Question: Find the lowest common multiple of all numbers in the 25-square grid
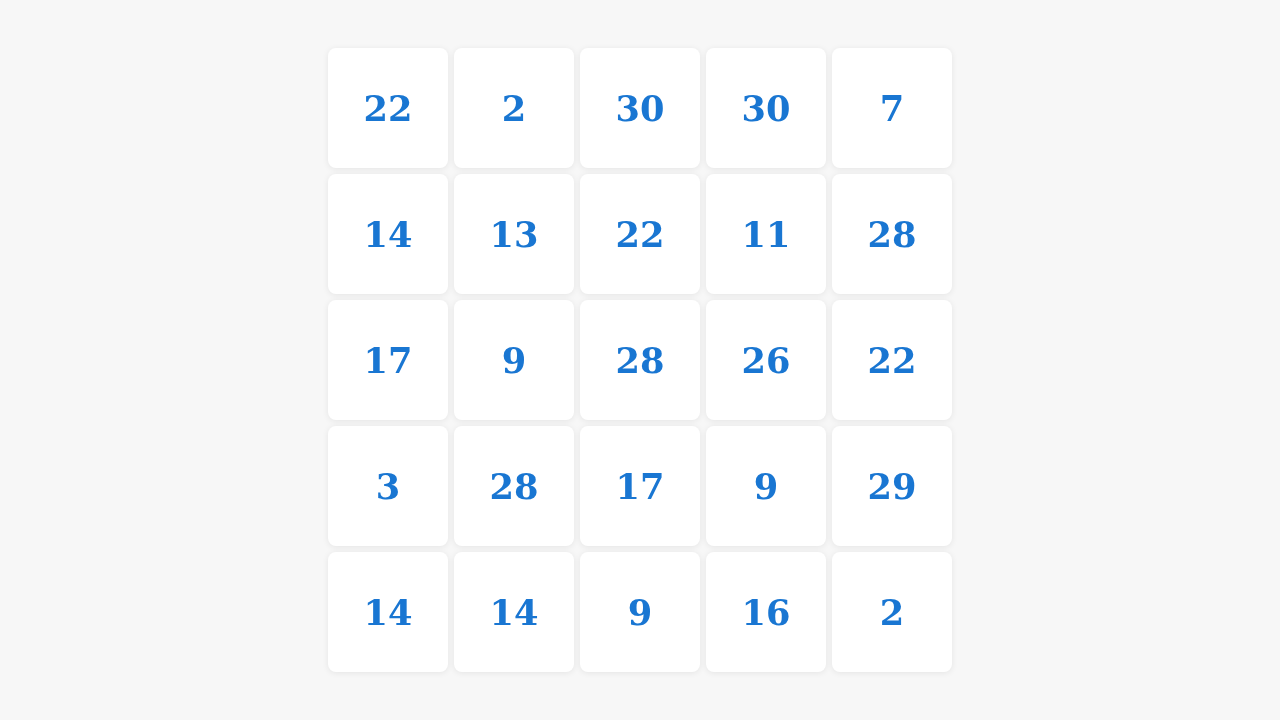
Answer: 355314960